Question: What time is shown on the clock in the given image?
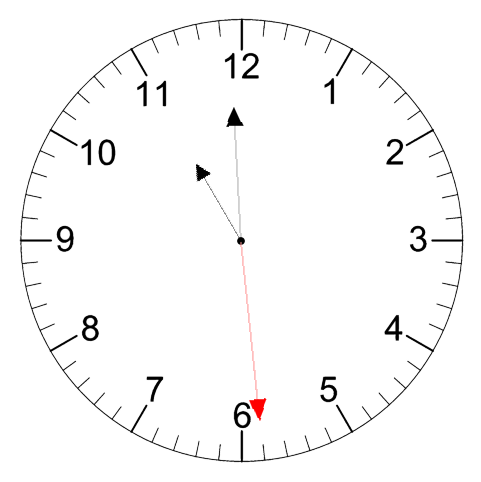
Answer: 10:59:29